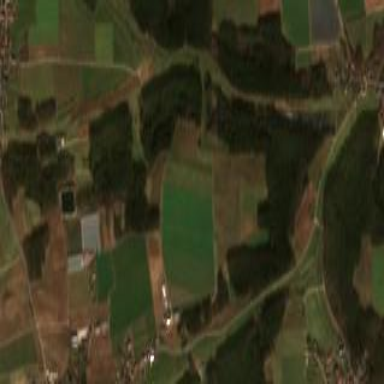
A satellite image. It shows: Agricultural meadow.